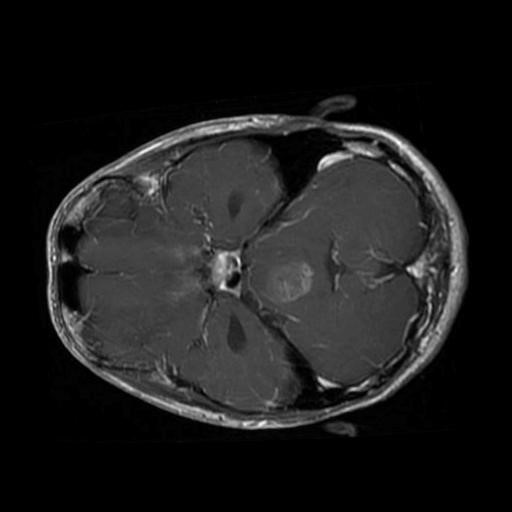
Label: brain_glioma